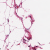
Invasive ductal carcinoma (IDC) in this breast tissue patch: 0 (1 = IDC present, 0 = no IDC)